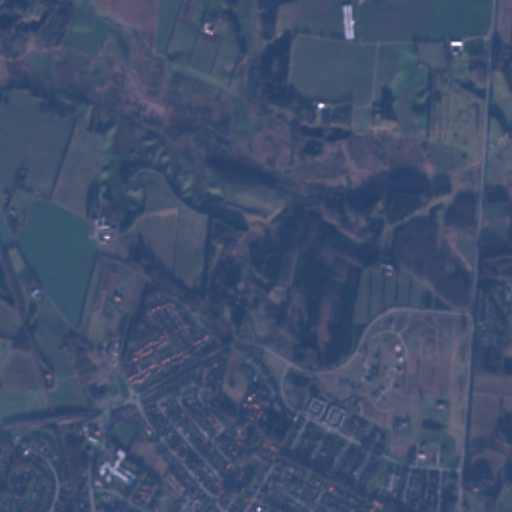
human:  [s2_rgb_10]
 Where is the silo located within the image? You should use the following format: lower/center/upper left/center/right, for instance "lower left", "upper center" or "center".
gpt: The silo is located in the upper right of the image.
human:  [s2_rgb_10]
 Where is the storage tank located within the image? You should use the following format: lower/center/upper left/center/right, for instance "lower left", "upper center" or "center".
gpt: The storage tank is located in the center left of the image.
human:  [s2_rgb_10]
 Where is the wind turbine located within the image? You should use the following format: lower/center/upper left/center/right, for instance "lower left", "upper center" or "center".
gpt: The wind turbine is located in the upper center of the image.
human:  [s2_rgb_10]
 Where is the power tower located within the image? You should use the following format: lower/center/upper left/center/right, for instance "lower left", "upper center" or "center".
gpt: There is no power tower in the image.